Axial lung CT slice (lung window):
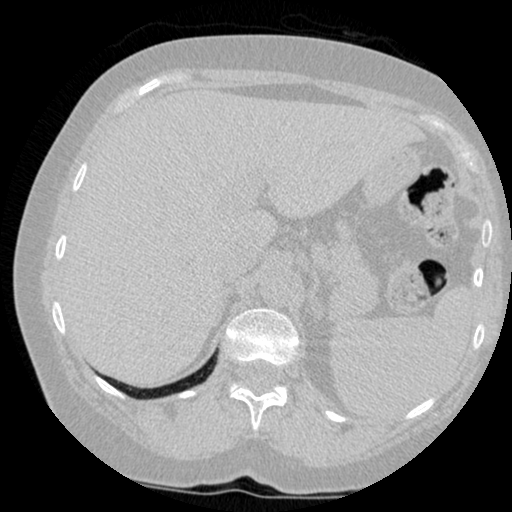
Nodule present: no